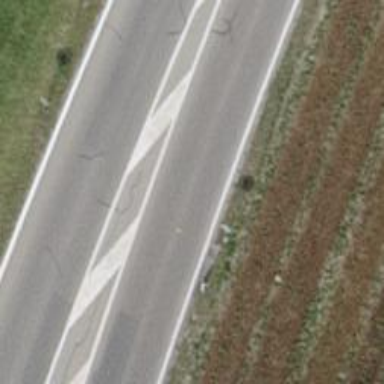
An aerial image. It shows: Secondary road with asphalt surface.